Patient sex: M
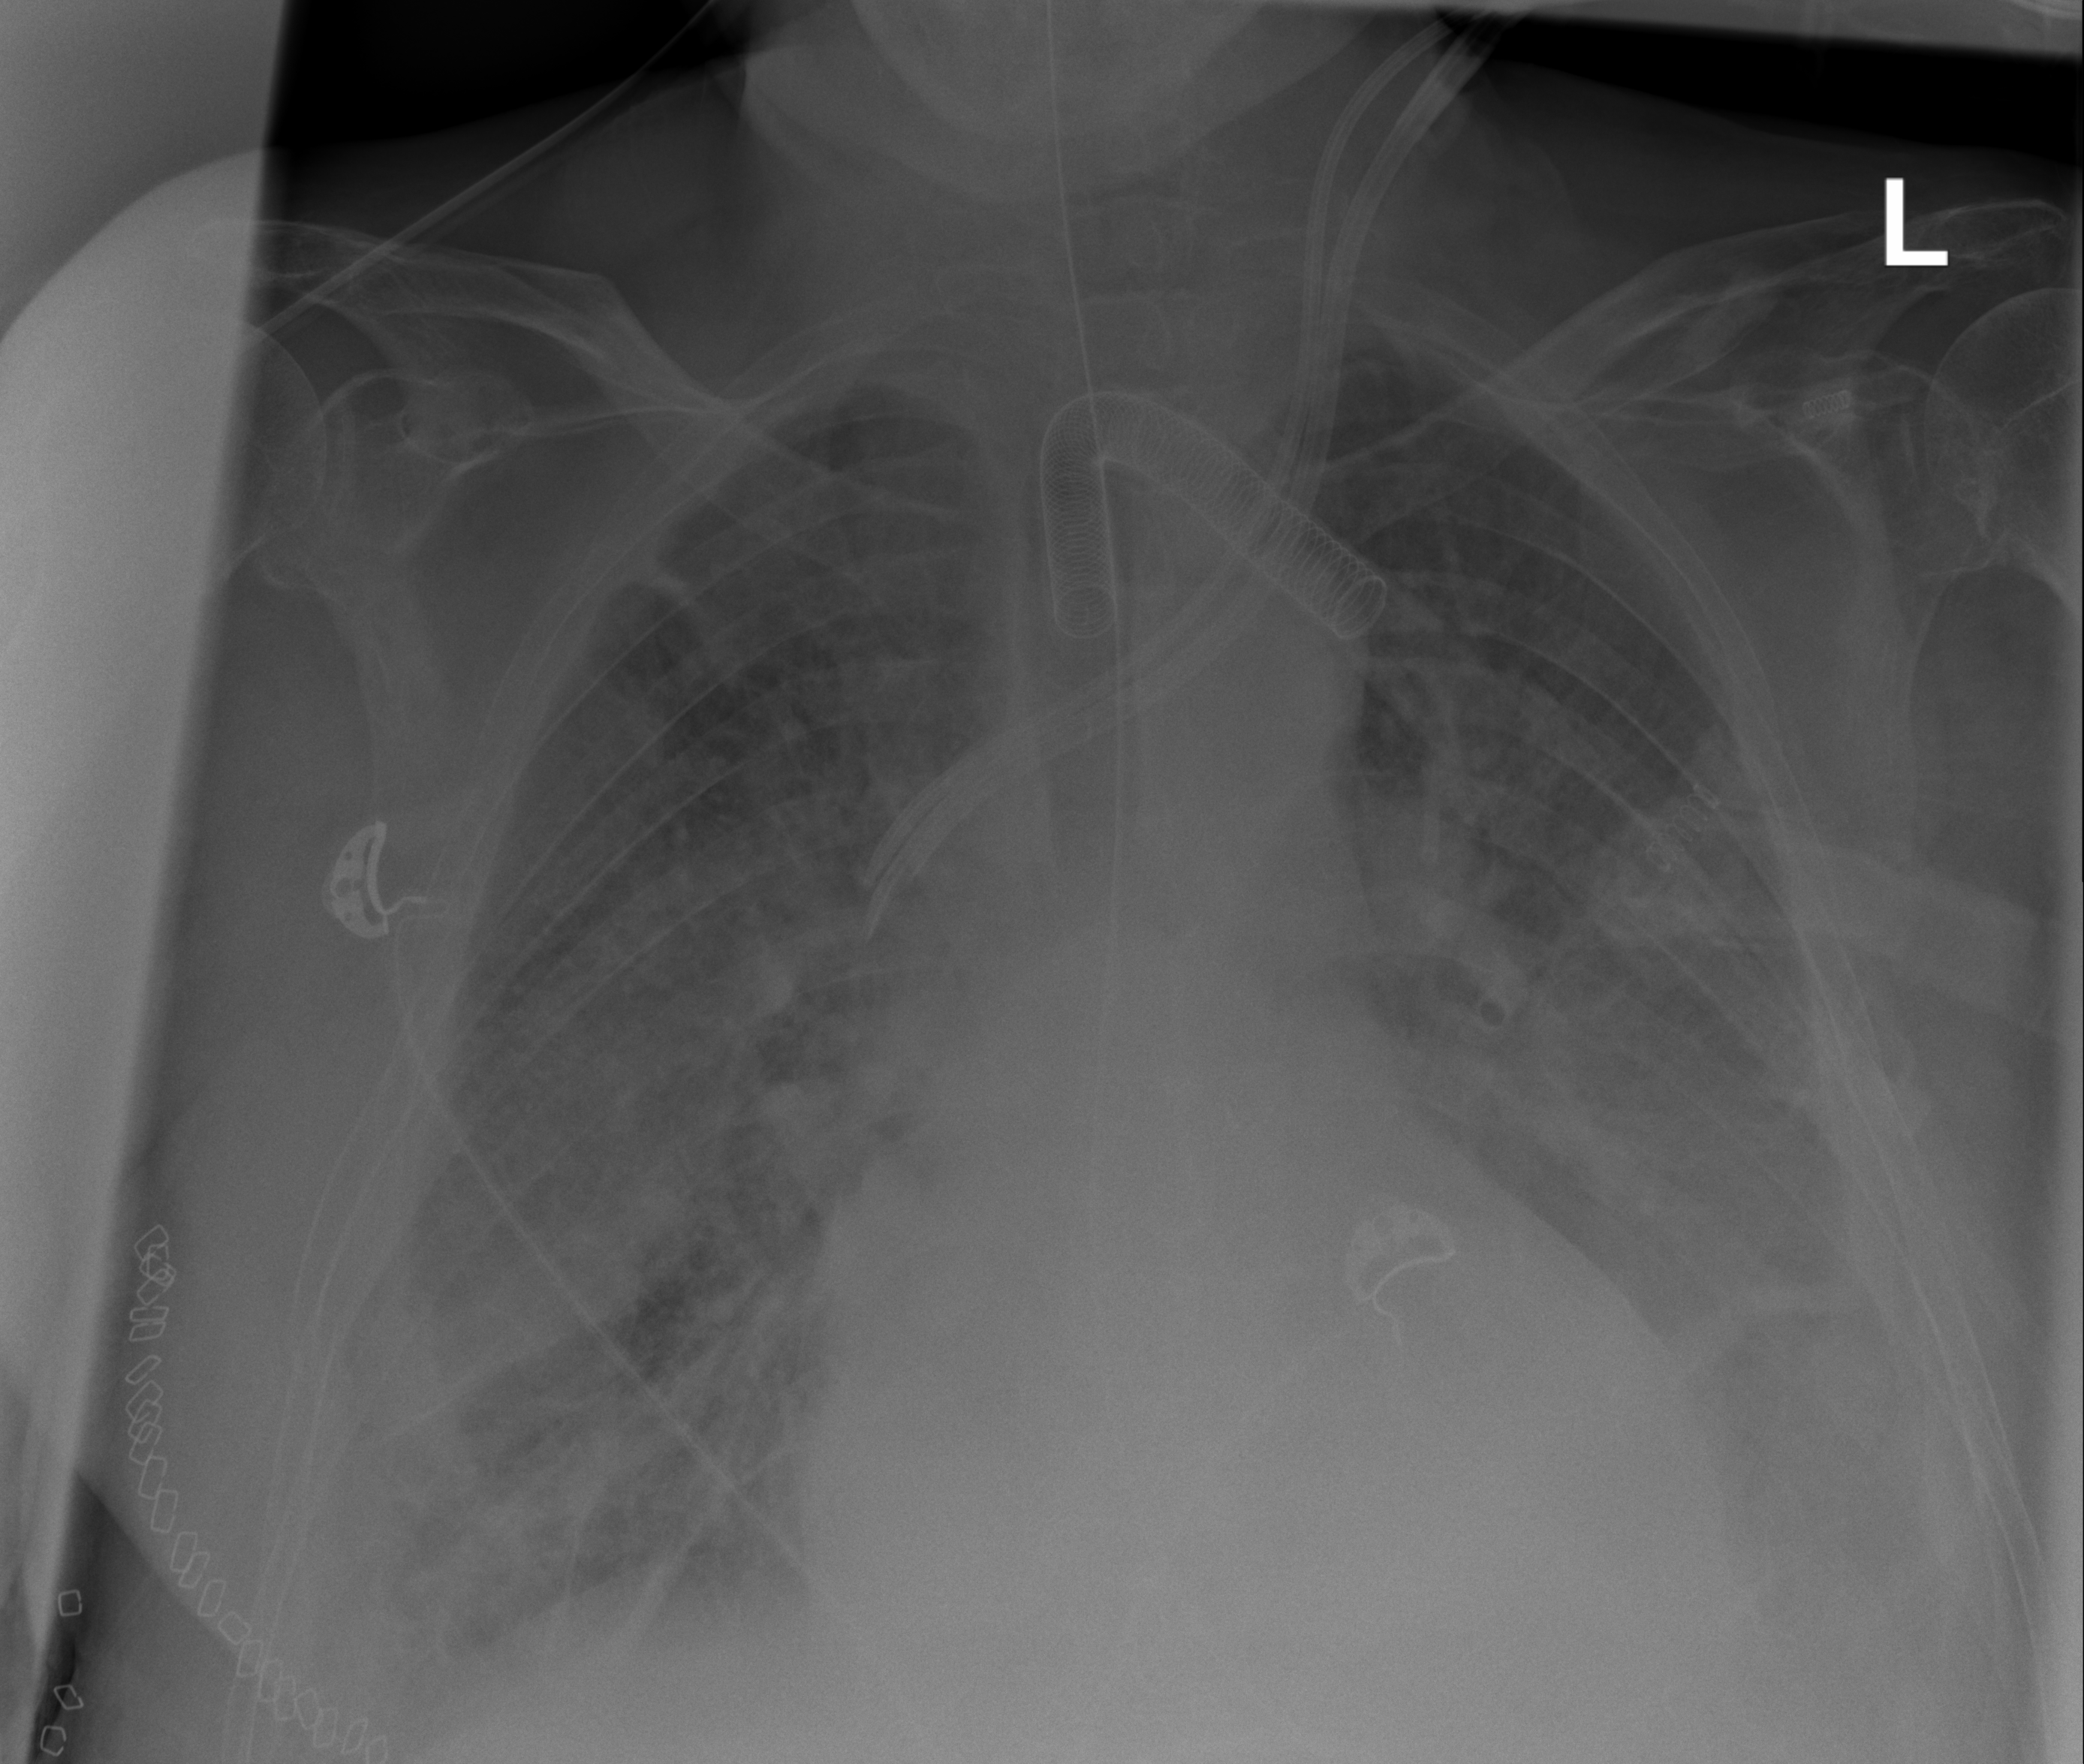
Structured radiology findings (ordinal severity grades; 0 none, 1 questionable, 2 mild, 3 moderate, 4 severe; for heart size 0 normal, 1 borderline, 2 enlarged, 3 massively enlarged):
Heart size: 2
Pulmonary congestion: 2
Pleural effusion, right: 2
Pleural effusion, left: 3
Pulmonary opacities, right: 3
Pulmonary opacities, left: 3
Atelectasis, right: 3
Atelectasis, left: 3